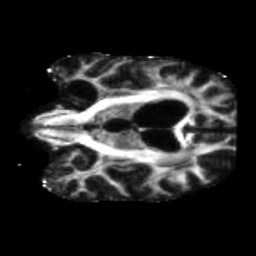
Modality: FA
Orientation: coronal
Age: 75
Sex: male
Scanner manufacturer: siemens
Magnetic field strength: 3 T
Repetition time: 5.47 s
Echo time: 0.0854 s